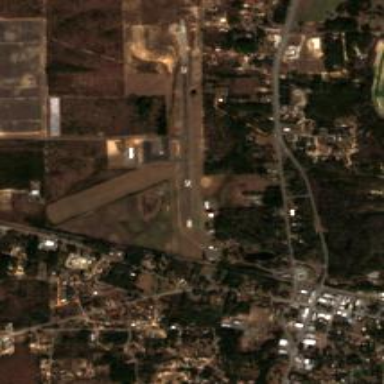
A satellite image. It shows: View of runway in airport.